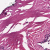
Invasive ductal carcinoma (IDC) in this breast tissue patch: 0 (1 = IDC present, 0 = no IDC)